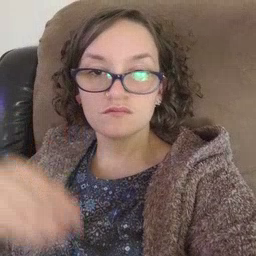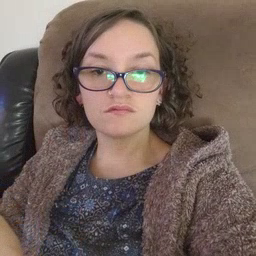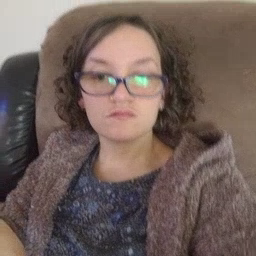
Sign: story